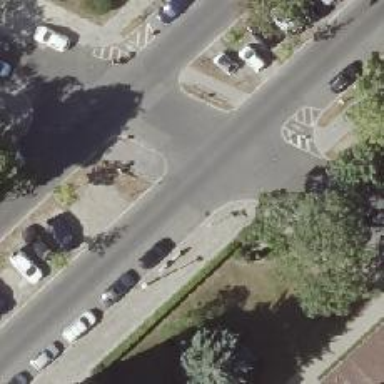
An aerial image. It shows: Unmarked crossing with pedestrian island.